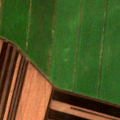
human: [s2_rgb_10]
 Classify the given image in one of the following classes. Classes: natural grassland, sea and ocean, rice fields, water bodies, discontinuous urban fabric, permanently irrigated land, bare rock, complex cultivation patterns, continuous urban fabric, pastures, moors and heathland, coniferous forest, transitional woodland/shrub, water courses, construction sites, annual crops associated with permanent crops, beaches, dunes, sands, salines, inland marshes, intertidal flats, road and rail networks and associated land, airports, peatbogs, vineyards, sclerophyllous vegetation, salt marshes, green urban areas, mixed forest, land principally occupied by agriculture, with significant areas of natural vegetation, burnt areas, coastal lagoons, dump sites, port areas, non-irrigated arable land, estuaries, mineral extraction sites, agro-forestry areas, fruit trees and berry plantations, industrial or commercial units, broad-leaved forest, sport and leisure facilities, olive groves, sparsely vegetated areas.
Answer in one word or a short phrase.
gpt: non-irrigated arable land